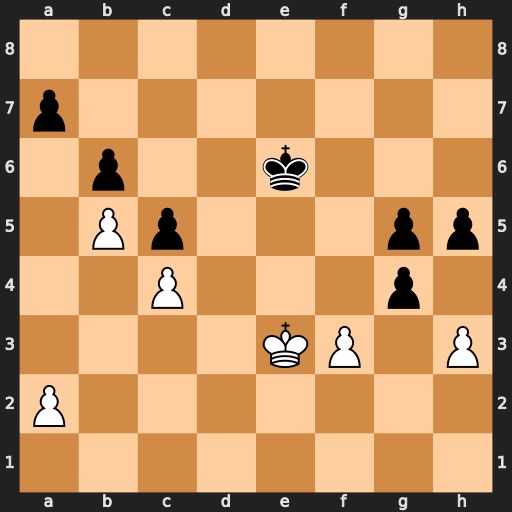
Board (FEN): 8/p7/1p2k3/1Pp3pp/2P3p1/4KP1P/P7/8
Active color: w
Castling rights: -
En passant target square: -
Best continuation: fxg4 hxg4 hxg4 Ke5 a3